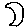
Label: moon